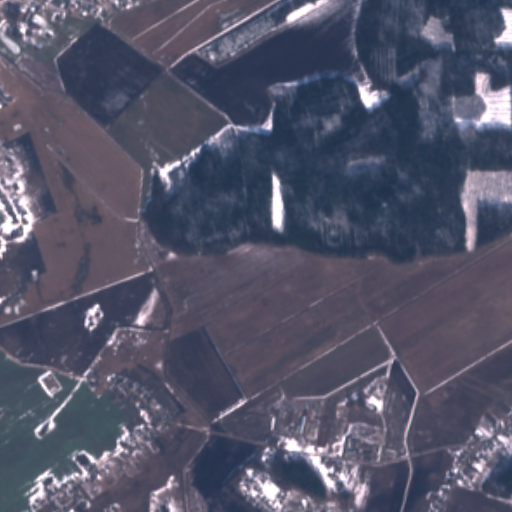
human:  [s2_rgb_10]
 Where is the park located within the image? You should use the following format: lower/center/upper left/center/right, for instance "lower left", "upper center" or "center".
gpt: The park is located in the lower left of the image.
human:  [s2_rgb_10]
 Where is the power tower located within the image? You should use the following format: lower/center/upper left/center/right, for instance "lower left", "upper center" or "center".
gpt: The power tower is located in the lower right of the image.
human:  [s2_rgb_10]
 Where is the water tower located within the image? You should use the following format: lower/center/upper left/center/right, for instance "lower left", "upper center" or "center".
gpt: The water tower is located in the lower center of the image.
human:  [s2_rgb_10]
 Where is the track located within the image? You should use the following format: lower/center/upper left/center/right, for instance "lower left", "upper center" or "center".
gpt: There is no track in the image.